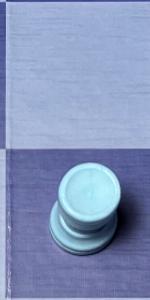
Label: Rook_White